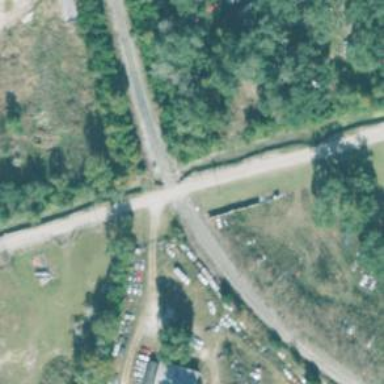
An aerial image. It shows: Railway spur service.